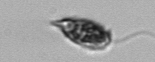
Label: Euglena